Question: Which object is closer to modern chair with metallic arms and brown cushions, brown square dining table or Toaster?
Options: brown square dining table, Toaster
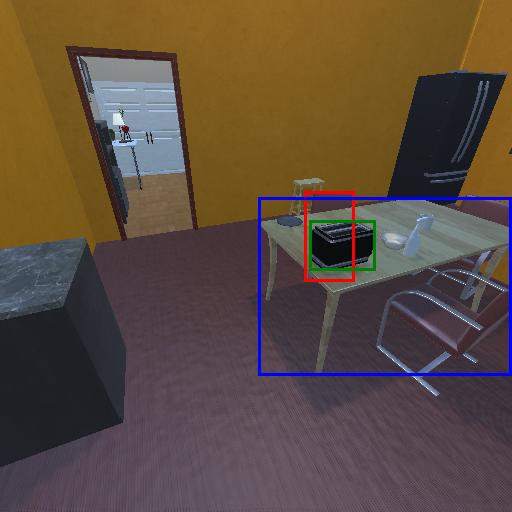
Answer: brown square dining table